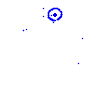
Particle: proton